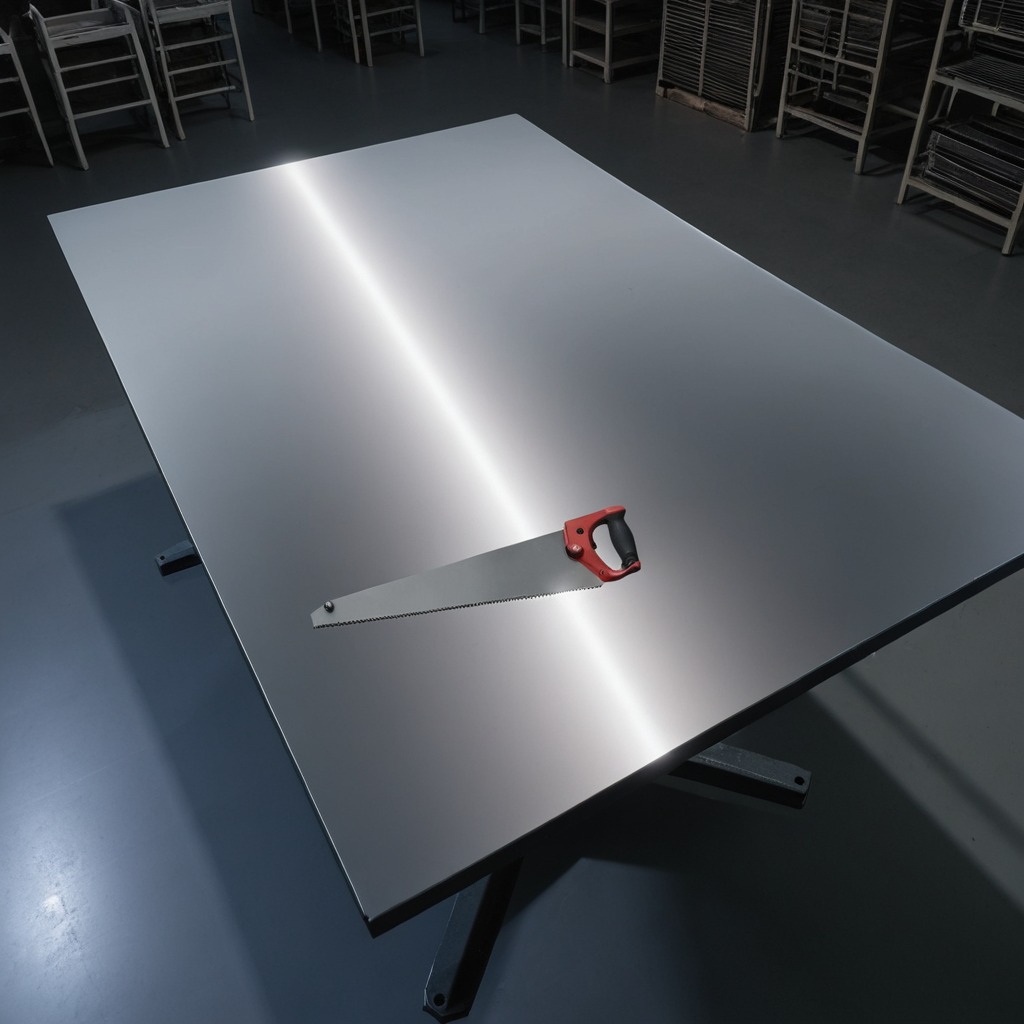
A handheld metal saw is lying on the tabletop in the basement.